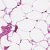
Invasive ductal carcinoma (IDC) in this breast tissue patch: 0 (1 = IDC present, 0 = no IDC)